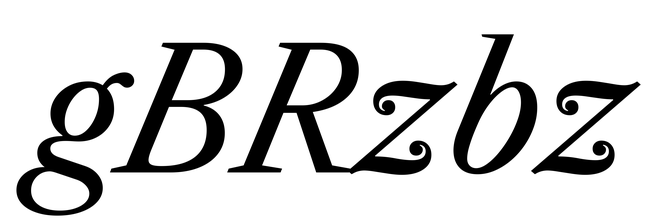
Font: LibreCaslonText-Italic_Italic